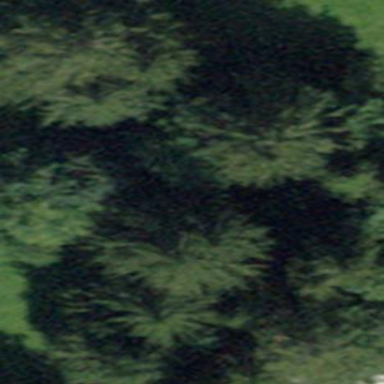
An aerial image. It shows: Forest area.